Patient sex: F
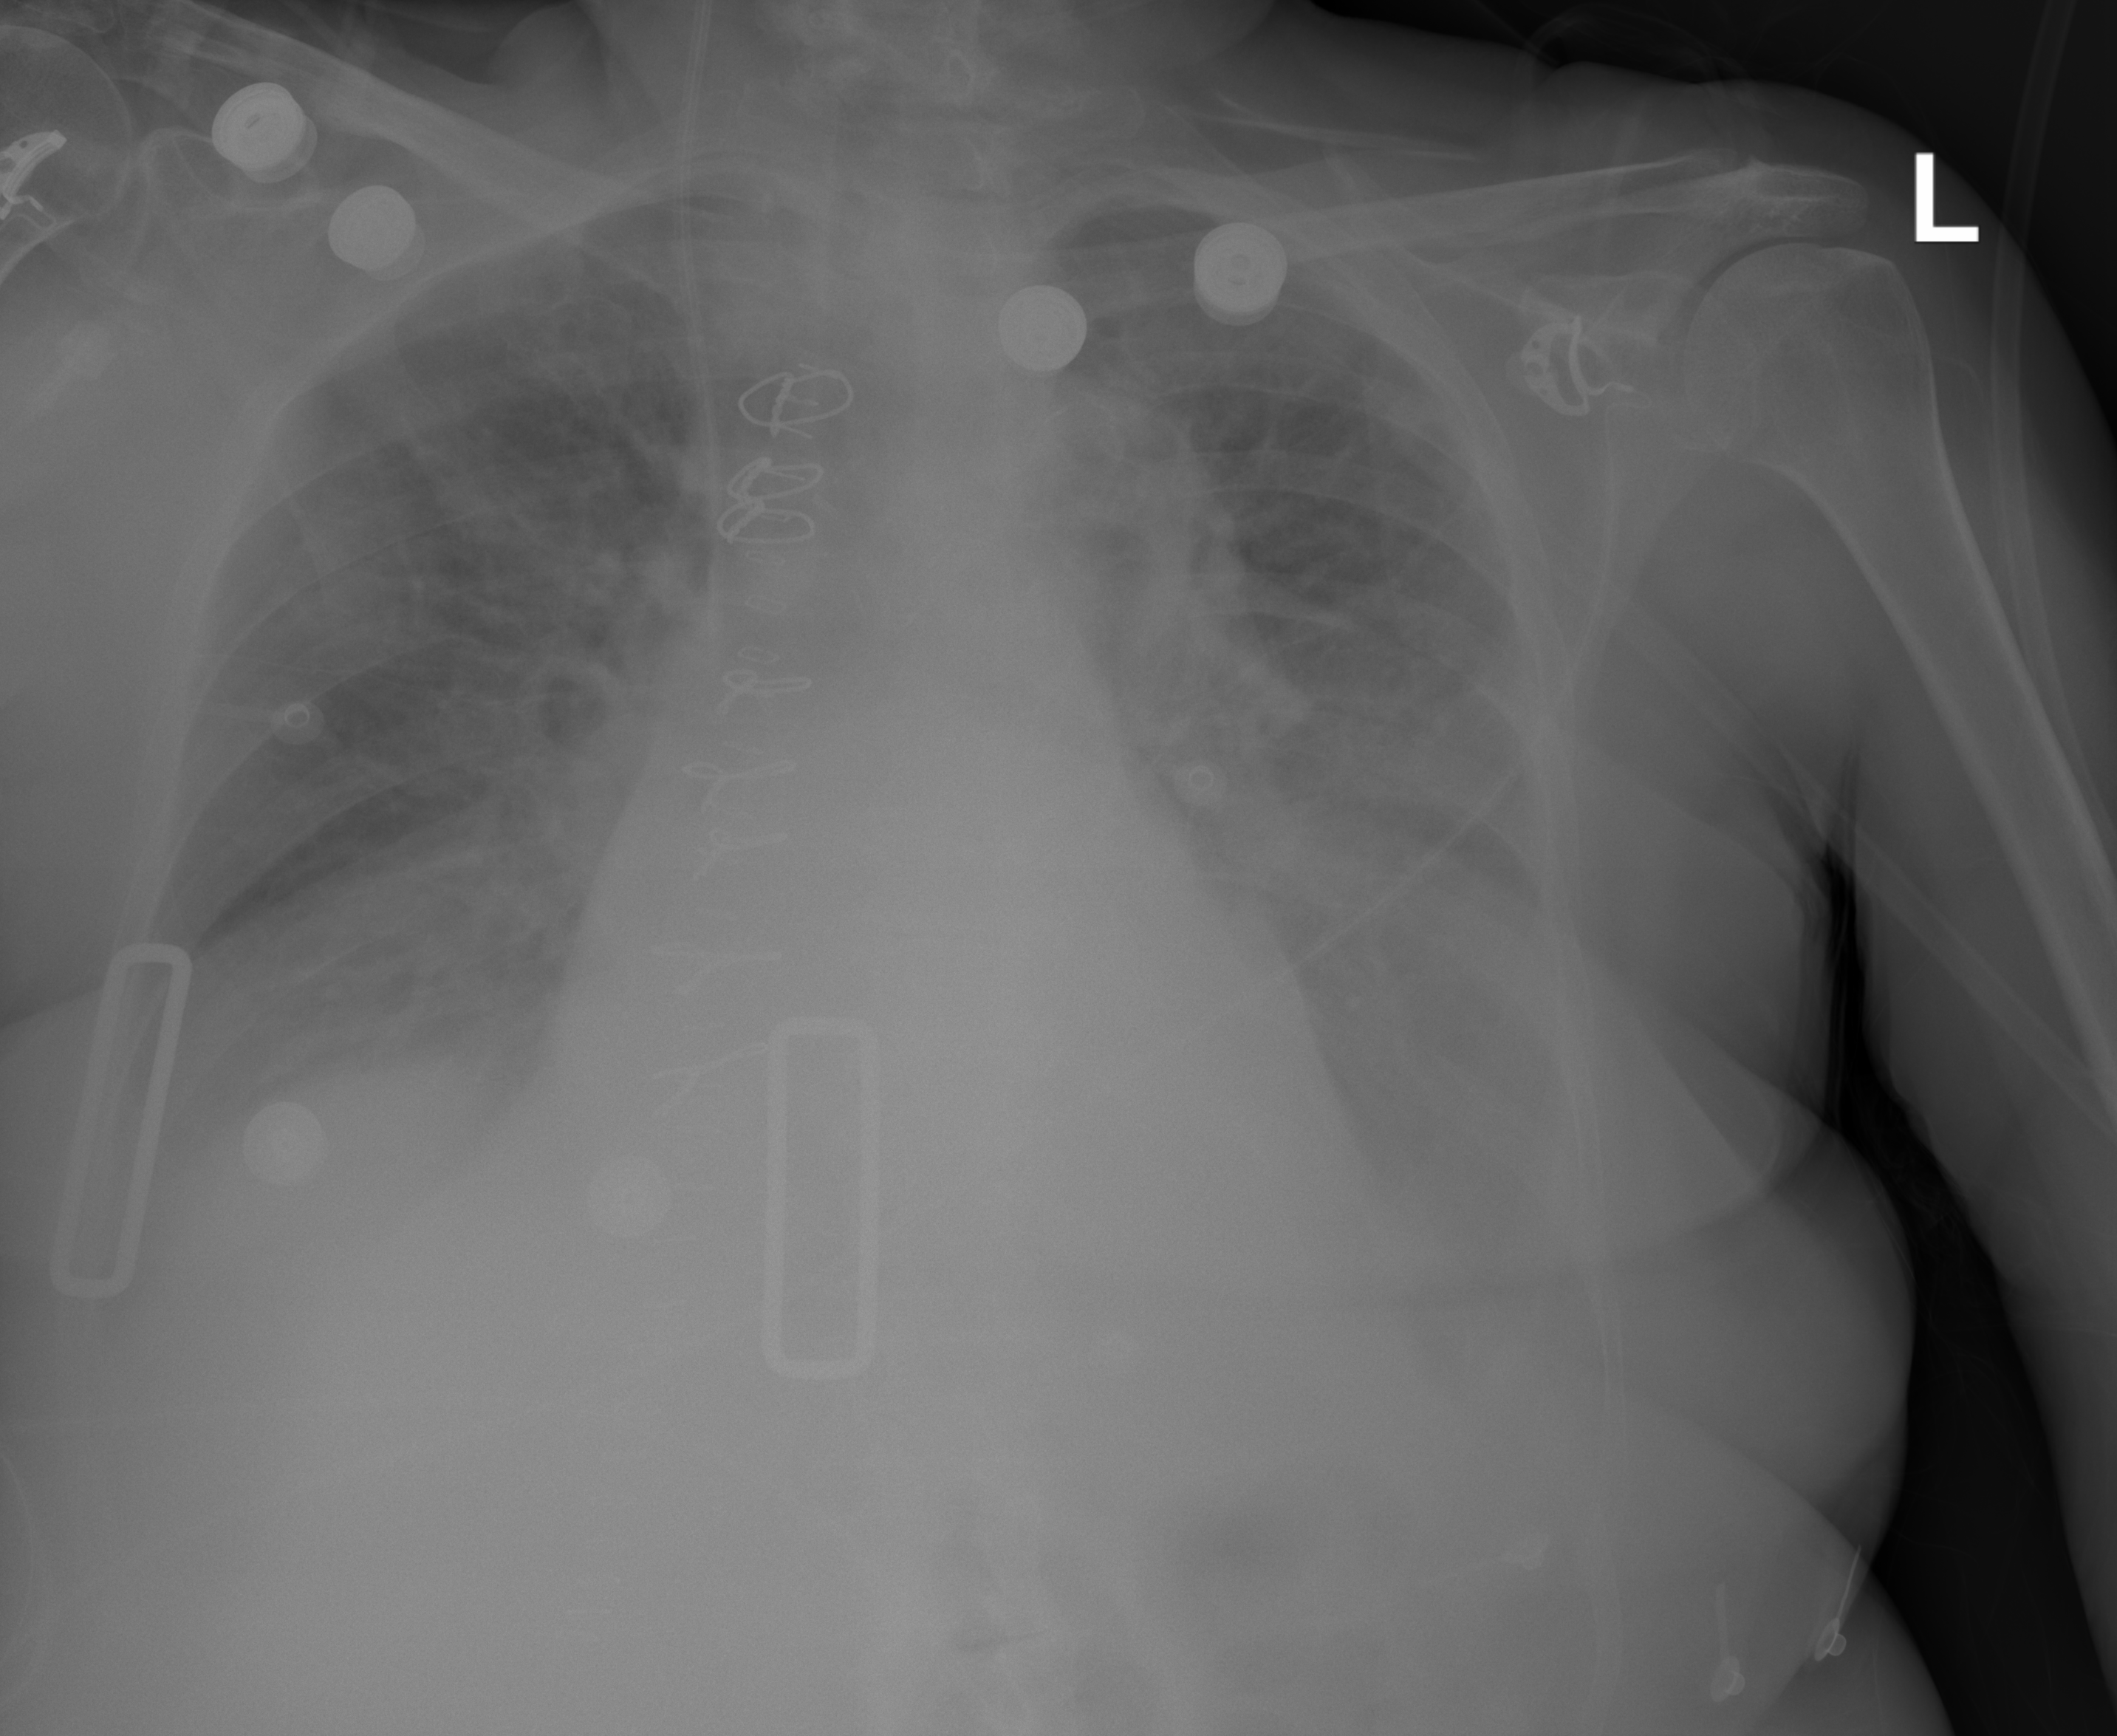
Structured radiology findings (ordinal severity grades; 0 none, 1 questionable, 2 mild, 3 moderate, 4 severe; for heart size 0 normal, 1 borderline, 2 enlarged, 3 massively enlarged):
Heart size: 1
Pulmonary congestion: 2
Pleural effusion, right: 3
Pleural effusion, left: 3
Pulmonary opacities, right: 2
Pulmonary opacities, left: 0
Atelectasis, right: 2
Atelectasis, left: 2